Question: I'm sure I'm missing something here... so I've dumbed down my question as much as I can so it makes sense. (I'm somewhat a novice at using CSS properly).
To clarify, I made a graphic that shows what I'm trying to accomplish, but I can't seem to get it right and I've been trying all day. I need a 100% wide header div, content in the middle, and a 100% wide footer div. My footer div keeps going up behind my content area. CANT figure it out.
'''
<div id="HEADER"></div>
<div id="CONTENT">
<div id="contentwrap">
<div id="top-left-photo"></div>
<div id="top-right-date"></div>
</div>
</div>
<div id="FOOTER"></div>
'''
I've also included a fiddle:
<URL>

Thank you!!
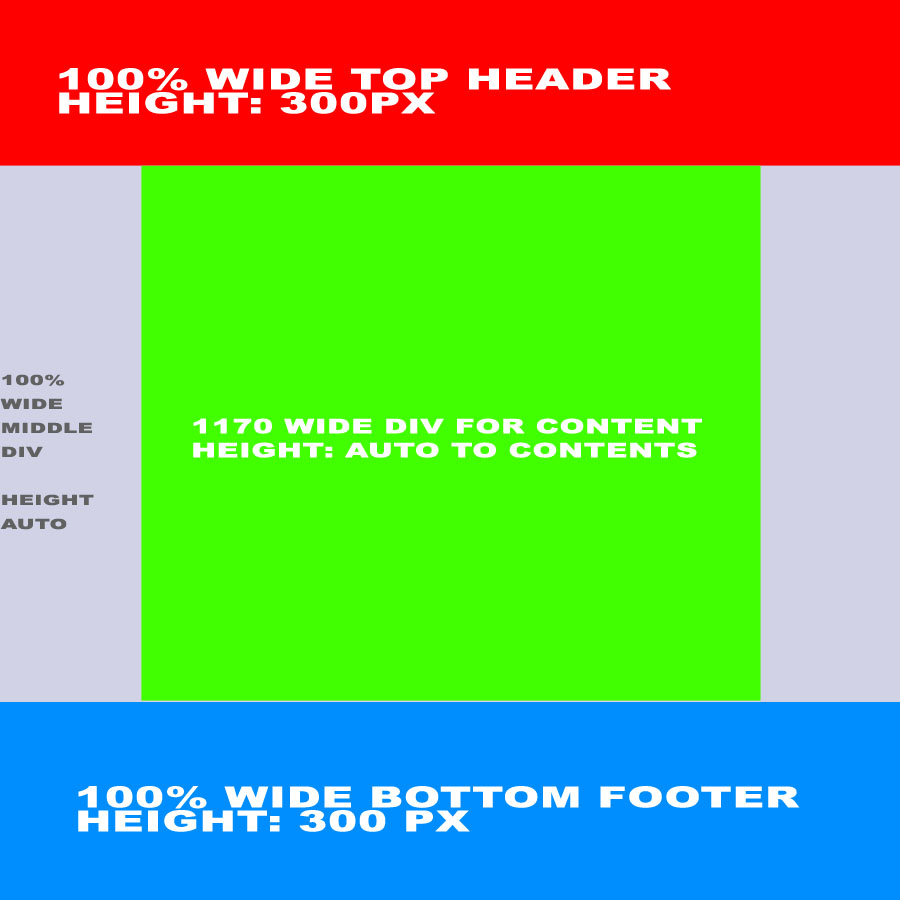
Answer: I've made some changes to your jsfiddle <URL>
'''
#HEADER {
height:300;
width: 100%;
}
#CONTENT {
background-color: #C0F;
height:auto;
width: 100%;
}
#FOOTER {
background-color: #C00;
height:500px;
width: 100%;
}
#contentwrap {
width: 66%;
height: auto;
margin: 0 auto;
background-color:#0ff;
}
#top-left-photo {
float:left;
height: 180px;
width: 40%;
margin-right: 15px;
background-color: #555555;
font-family:"Dirty";
}
#top-right-date {
float:left;
height: 180px;
width: 40%;
margin-right: 0px;
background-color: #555555;
}
.clearfix:after {
visibility: hidden;
display: block;
font-size: 0;
content: " ";
clear: both;
height: 0;
}
.clearfix { display: inline-block; }
/* start commented backslash hack \*/
* html .clearfix { height: 1%; }
.clearfix { display: block; }
/* close commented backslash hack */
'''
You'll notice I changed the fixed width to percentages just so I could work with it in the jsfiddle but the basic idea is there.
You also need to clear your 'float:'ed elements so the parent 'div#contentwrap' height problem will get fixed. I've added this code for you.
and this is your HTML
'''
<div id="HEADER"><h1>header</h1></div>
<div id="CONTENT">
<div id="contentwrap">
<div id="top-left-photo">photo</div>
<div id="top-right-date"> date</div>
<div class="clearfix"></div>
</div>
</div>
<div id="FOOTER"></div>
'''